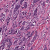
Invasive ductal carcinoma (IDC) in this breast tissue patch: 1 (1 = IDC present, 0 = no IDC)